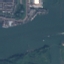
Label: River